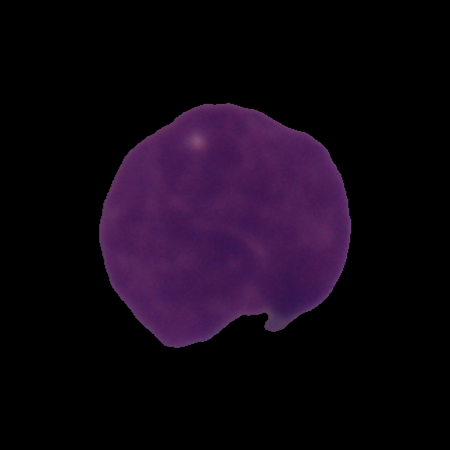
Label: cancer